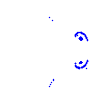
Particle: pion